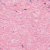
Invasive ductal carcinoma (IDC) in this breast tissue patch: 0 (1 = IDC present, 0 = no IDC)